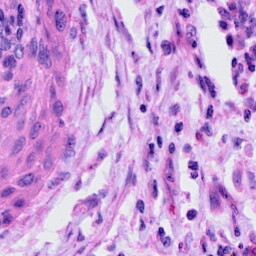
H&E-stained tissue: Cervix